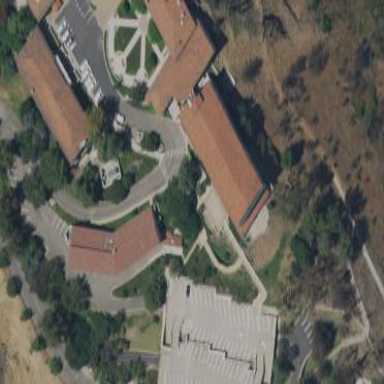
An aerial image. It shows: School building.